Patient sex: M
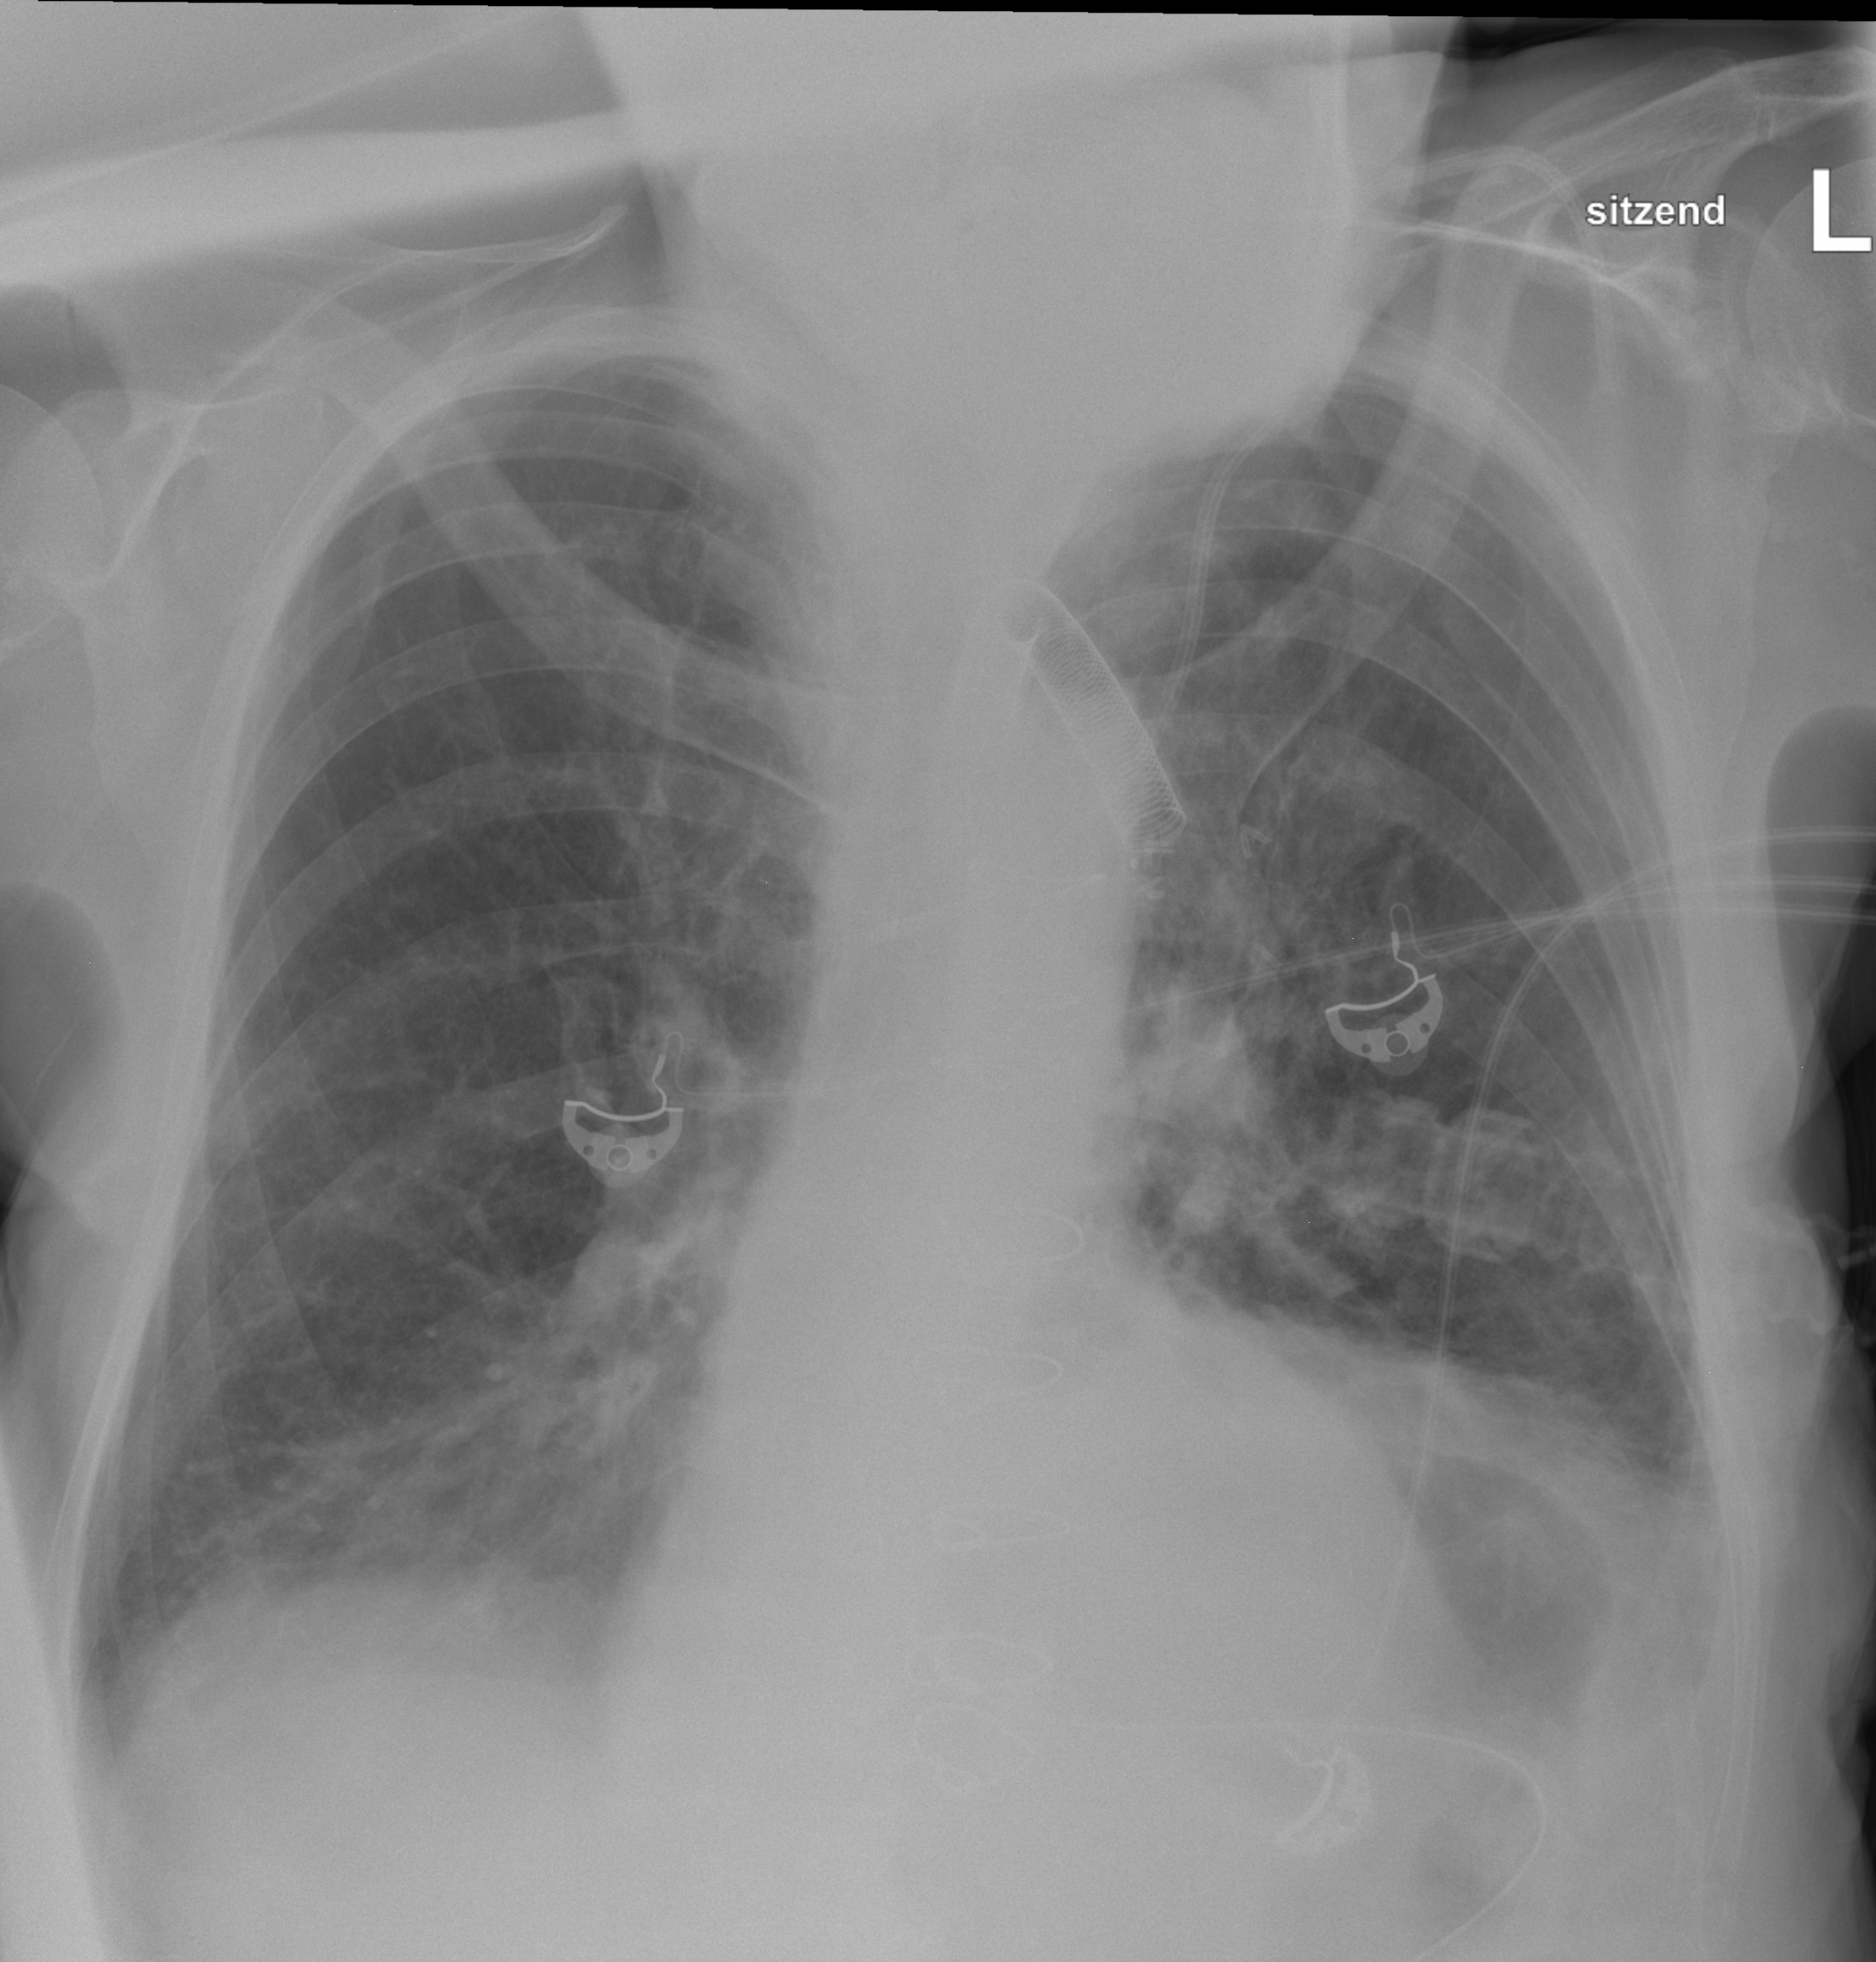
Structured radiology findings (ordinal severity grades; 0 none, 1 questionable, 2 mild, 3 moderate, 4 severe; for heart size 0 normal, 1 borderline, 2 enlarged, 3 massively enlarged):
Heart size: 0
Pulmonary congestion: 1
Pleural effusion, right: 1
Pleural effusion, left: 1
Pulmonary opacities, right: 0
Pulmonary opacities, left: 0
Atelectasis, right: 2
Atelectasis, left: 2